Interaction volume radius: 5 \u00c5
Interaction volume height: 30 \u00c5
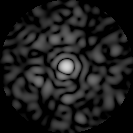
Disorder parameter: 0.8659